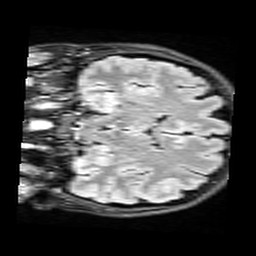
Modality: FLAIR
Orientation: coronal
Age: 25
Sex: female
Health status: healthy
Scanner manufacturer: siemens
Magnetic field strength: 3 T
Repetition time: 9 s
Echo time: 0.088 s